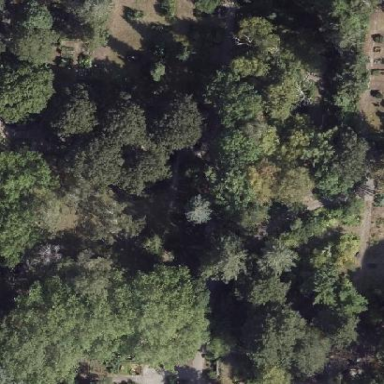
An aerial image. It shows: Sector in the cemetery.